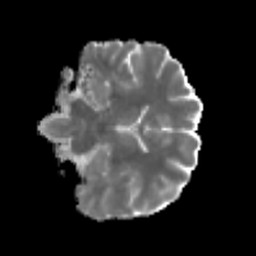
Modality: MD
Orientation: coronal
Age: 42
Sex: male
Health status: healthy
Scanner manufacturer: siemens
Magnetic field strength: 3 T
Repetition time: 3.6 s
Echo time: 0.0964 s